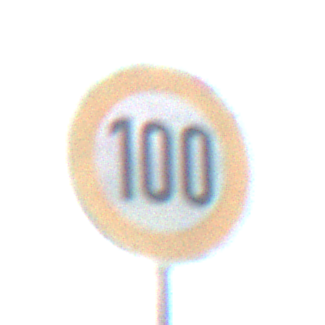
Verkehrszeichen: Geschwindigkeit100
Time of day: Night
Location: Outdoor (Nature)
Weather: Clear
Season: NotSpecified
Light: Natural